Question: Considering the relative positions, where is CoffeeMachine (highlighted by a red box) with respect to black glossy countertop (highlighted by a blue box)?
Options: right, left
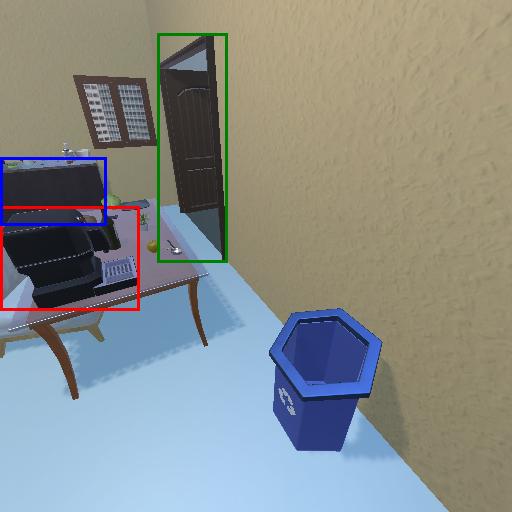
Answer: right